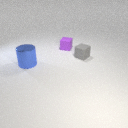
small gray rubber cube behind large blue metal cylinder